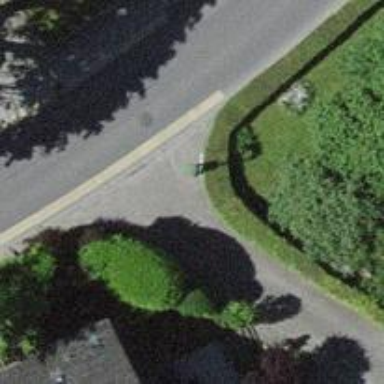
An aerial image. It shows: Bus stop with platform for public transport.